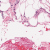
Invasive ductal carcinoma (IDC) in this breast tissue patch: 0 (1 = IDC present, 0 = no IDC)